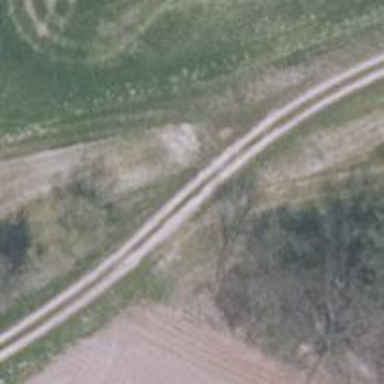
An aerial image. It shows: Track road with grade3 tracktype.